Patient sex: F
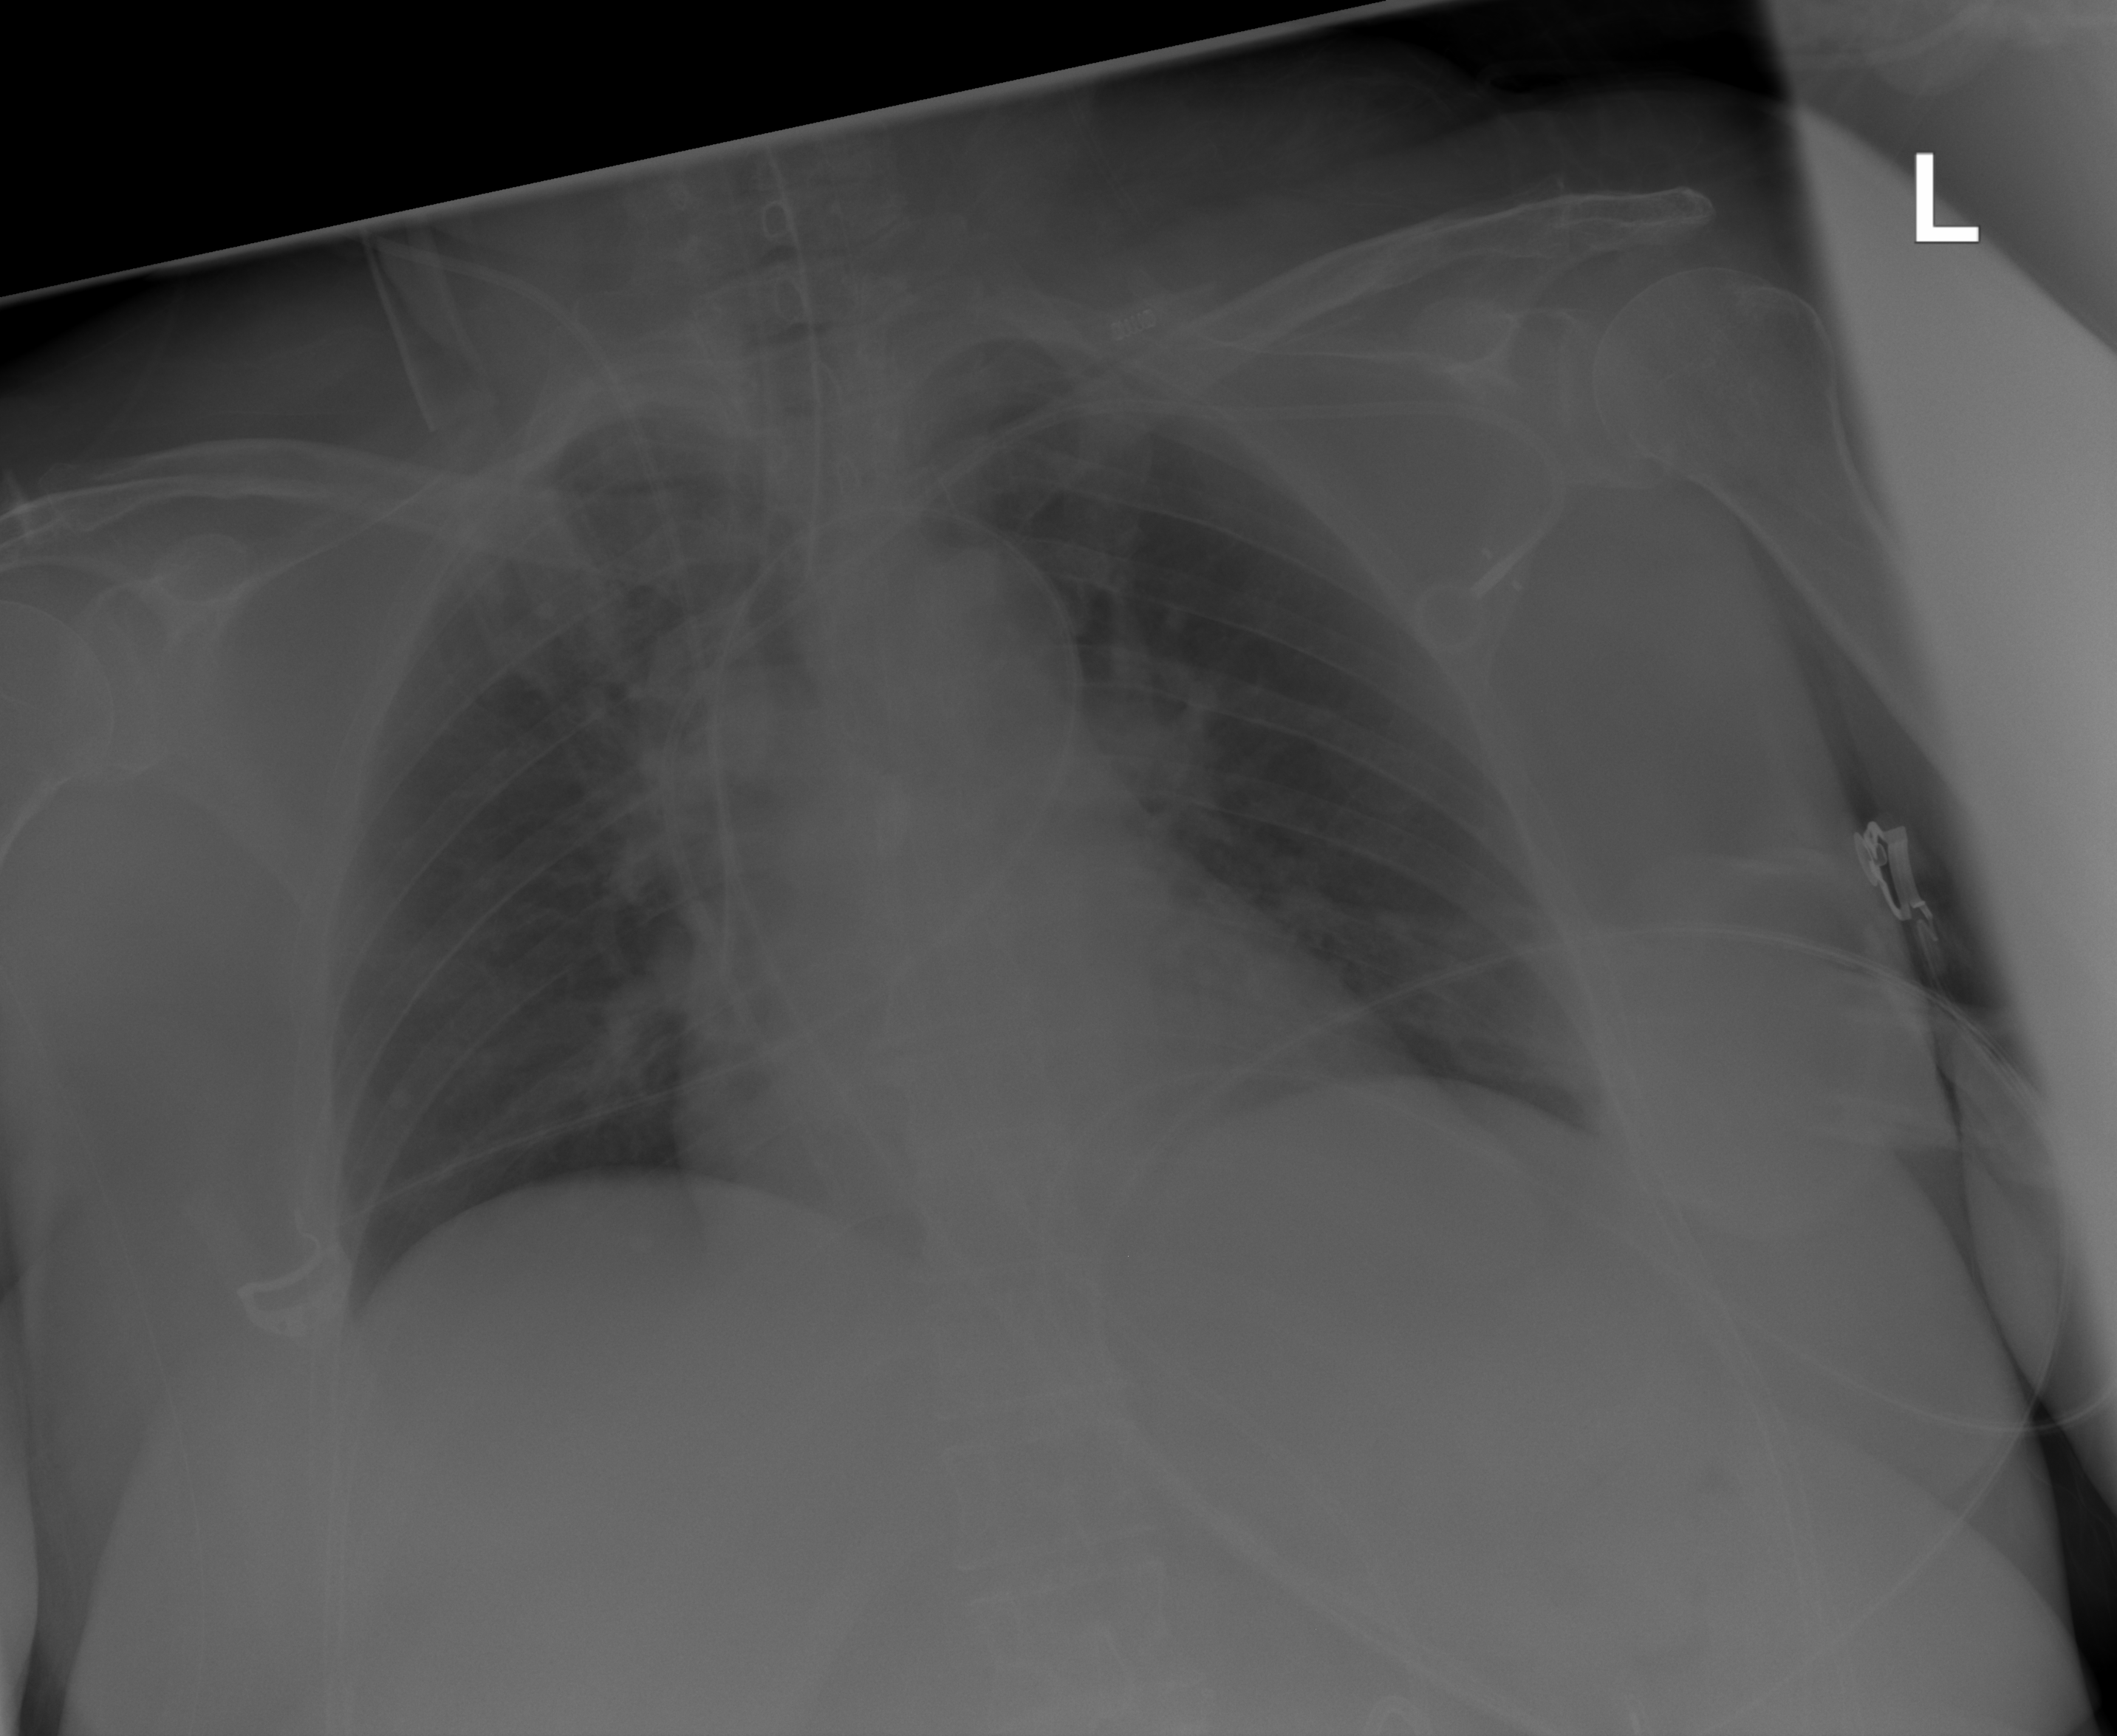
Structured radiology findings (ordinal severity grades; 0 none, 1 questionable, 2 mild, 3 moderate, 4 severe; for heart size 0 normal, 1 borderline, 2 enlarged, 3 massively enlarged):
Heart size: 0
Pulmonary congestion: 0
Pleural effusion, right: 0
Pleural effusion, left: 2
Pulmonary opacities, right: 0
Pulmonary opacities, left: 0
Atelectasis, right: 0
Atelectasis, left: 0